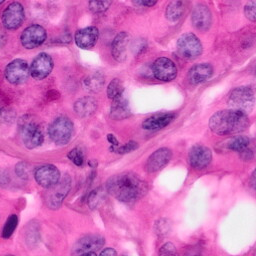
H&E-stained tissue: Pancreatic